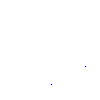
Particle: proton